Question: I am trying to create a multilevel combobox in vb6 similar to that seen in the attached image. This box will be used to select values and then save same to an access database (any insights into how I would design this aspect of the database is welcomed) an. I have been searching for a method to do this, but I have not found any up to this point. Any help would be appreciated.

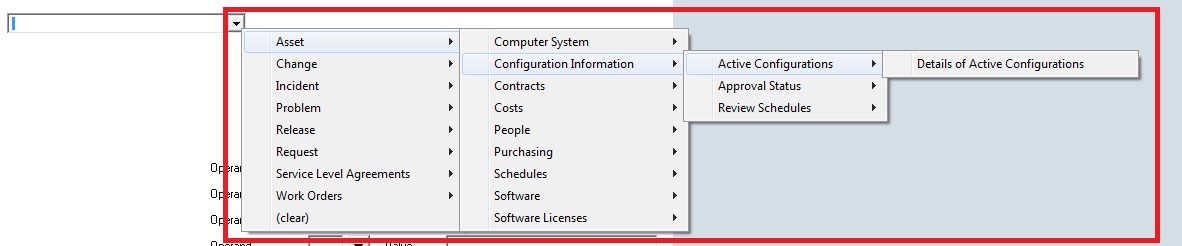
Answer: This looks like a 'Popup menu' that was bounded to the 'ComboBox' click event
<URL> demonstrates how to create a popup menu programmatically
And If you're working with VB6, just hit CTR+E, and follow <URL>
After configuring the Popup menu, all you're left to do is:
'''
Private Sub ComboBox1_Click()
Call popupMenu.ShowPopupMenu
End Sub
'''
And make sure all the menu functions sets the 'Text' property of of 'ComboBox1'